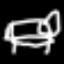
Label: bed